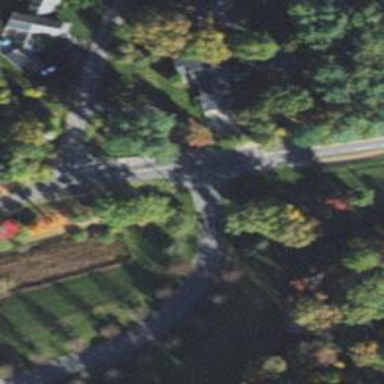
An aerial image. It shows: Footway along the road.